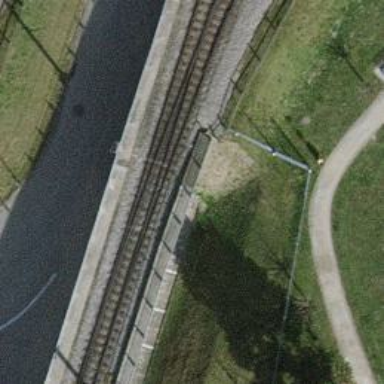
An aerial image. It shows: Railway switch.